Current action and preconditions to check: trajectory_clear

Your task: For each precondition in the list above, predict whether it will hold at this action.

Consider the current scene as observed from the mobile robot's camera, and analyze the predicted future states of all dynamic agents (e.g., people, animals, vehicles, or any moving entities) within the NEXT SECOND.

IMPORTANT: Only answer "very likely" if you are absolutely certain—based on strong, clear evidence—that a dynamic agent will violate the precondition in the predicted future state. Do NOT answer "very likely" for unlikely, ambiguous, or low-probability risks.

Ask yourself for each precondition: Is there a high probability, with clear and convincing evidence, that the predicted future states of any dynamic agent will interfere with the predicted future state of the currently executing action within the NEXT SECOND, causing that precondition to fail?

Assess the risk level based on these predictions. Use "likely" or "very likely" if motions create a clear risk of interference.

Use "neutral" or "improbable" if agents are nearby but their predicted paths are clearly diverging or non-conflicting.

Failure Risk Categories: "very improbable", "improbable", "neutral", "likely", "very likely"

Answer Format: Output ONLY the probability_of_failure value from these categories: "very improbable", "improbable", "neutral", "likely", "very likely"

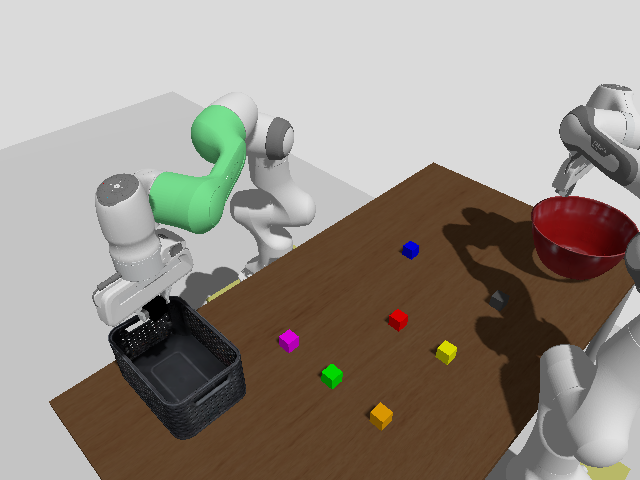

Answer: very improbable